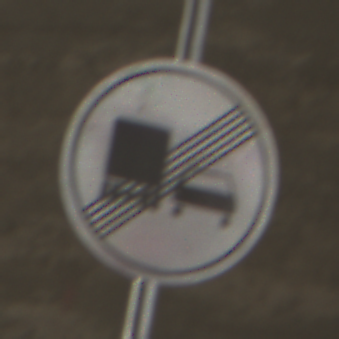
Verkehrszeichen: EndeUeberholverbotKraftfahrzeuge
Umgebung: Roofed, Tunnel
Tageszeit: Midday
Wetter: NotSpecified
Licht: Natural
Jahreszeit: NotSpecified
Kontrast: MediumContrast